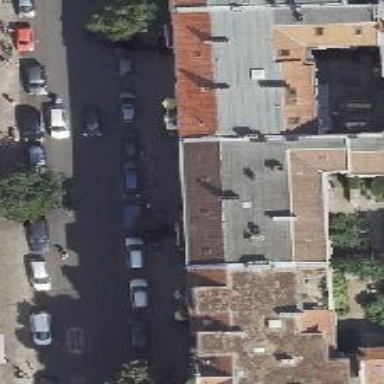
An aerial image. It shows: Bicycle parking located on the sidewalk.